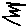
Label: zigzag